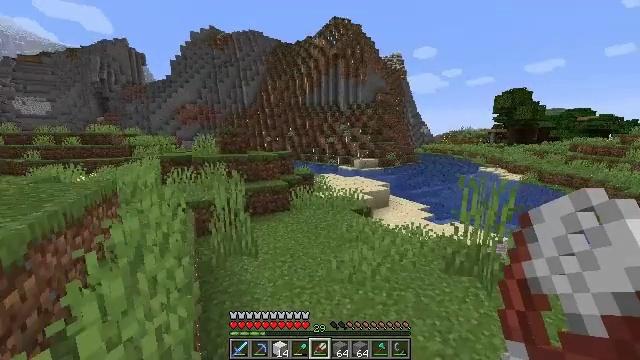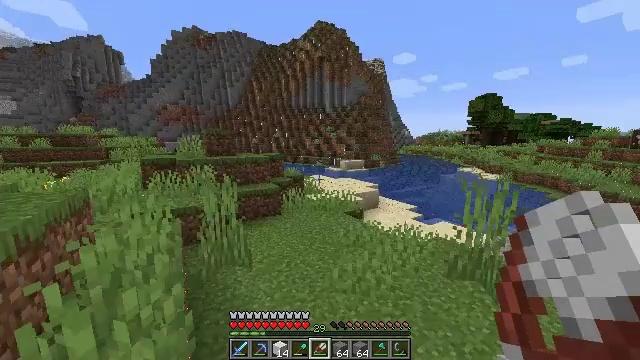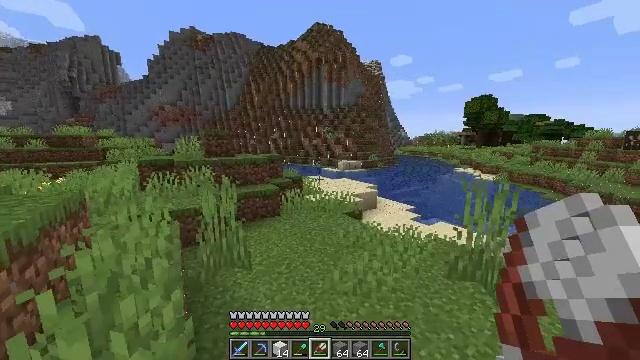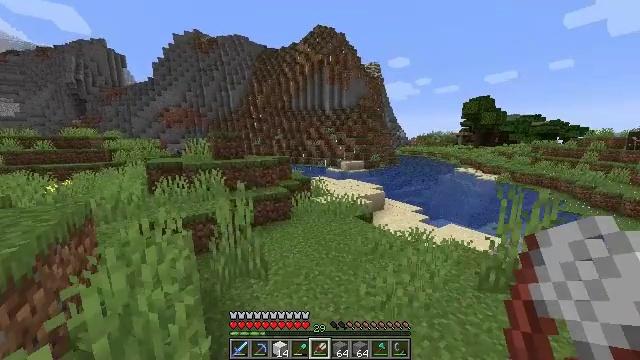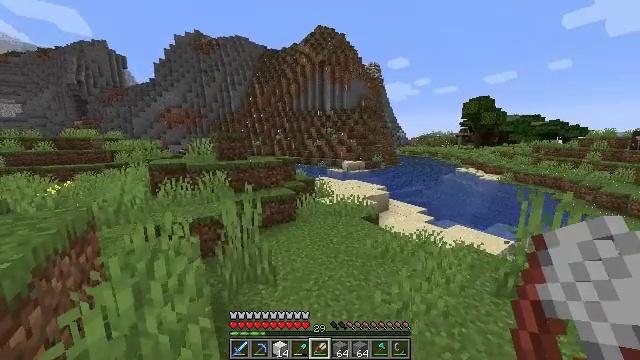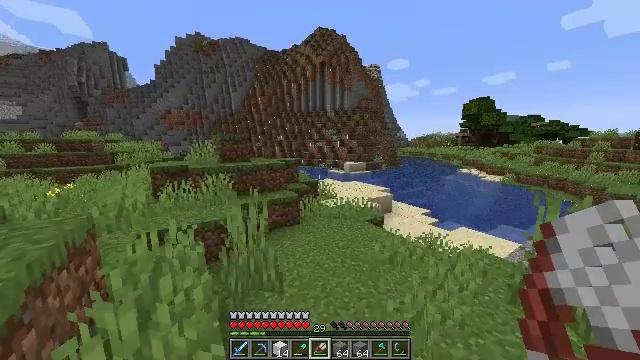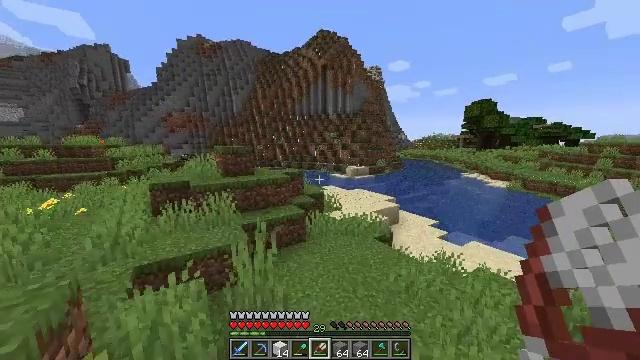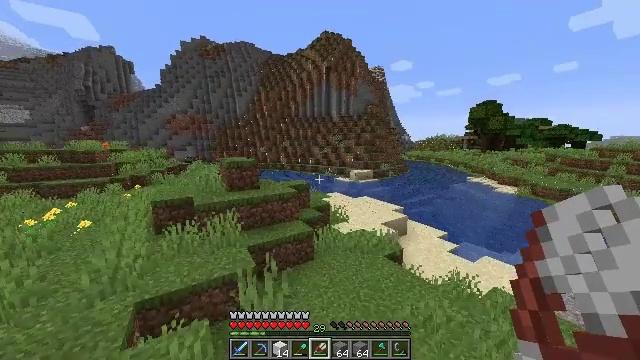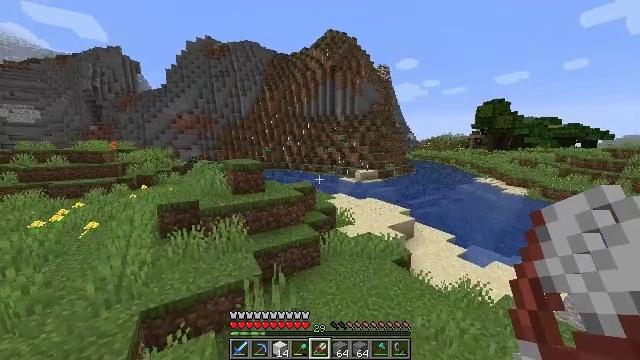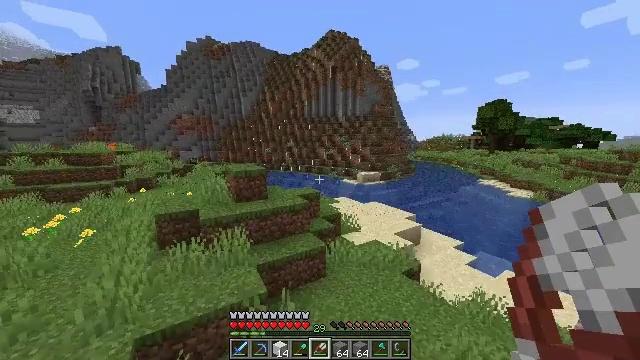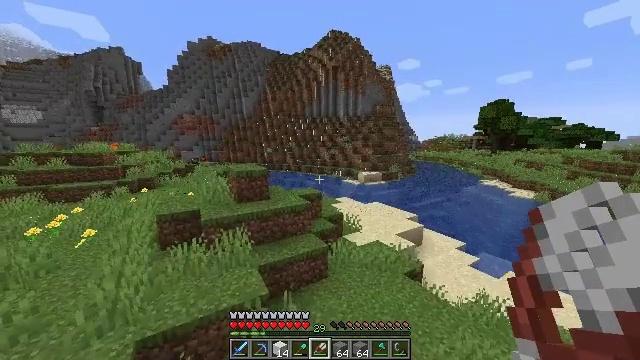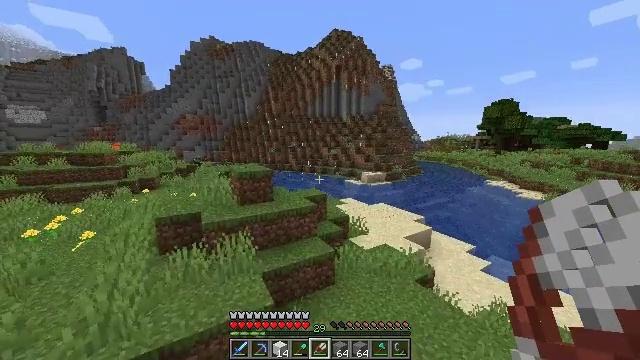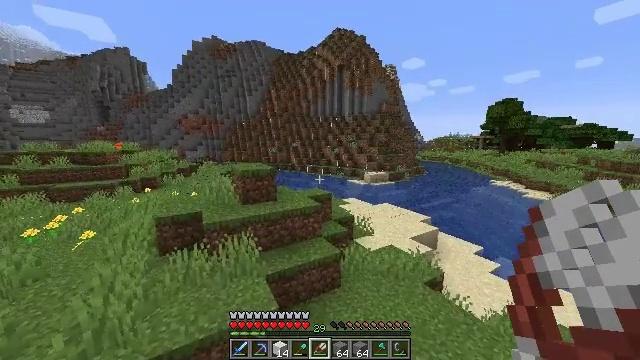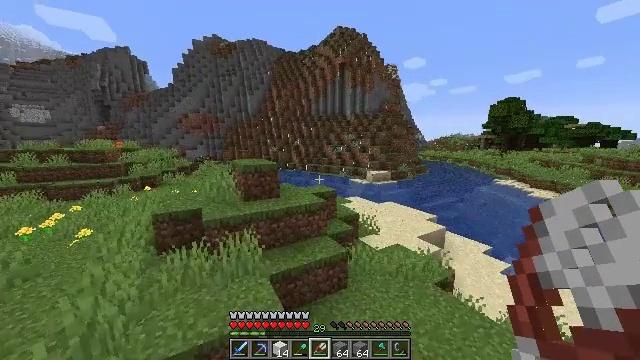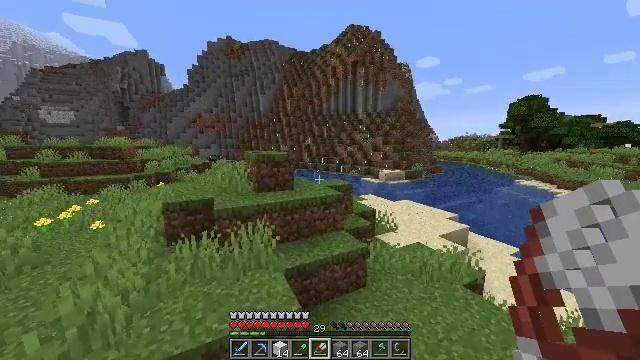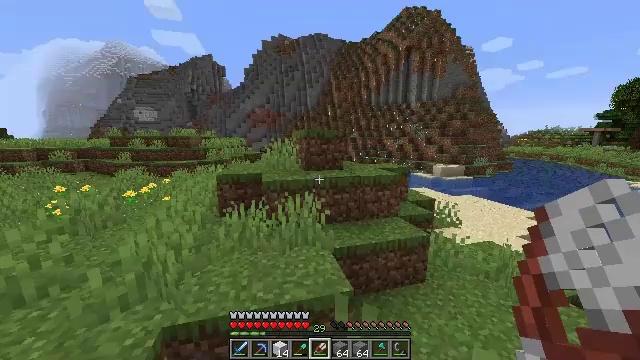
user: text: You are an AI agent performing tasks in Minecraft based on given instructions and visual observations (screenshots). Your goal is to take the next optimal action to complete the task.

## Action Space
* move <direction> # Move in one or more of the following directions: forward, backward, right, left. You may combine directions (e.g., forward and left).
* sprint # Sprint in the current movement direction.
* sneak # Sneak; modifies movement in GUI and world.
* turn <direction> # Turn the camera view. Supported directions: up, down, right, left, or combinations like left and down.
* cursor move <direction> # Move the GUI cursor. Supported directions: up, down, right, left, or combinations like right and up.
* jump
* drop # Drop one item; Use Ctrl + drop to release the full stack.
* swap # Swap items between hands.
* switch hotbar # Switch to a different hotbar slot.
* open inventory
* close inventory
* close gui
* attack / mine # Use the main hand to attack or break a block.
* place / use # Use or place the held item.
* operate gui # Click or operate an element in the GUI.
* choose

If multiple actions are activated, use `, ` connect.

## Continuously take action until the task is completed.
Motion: motion action
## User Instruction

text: Combat the sheep.
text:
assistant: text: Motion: move forward and move left, sprint, turn right
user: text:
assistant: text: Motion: move forward and move left, sprint
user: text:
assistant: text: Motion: move forward and move left, sprint
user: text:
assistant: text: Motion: move forward and move left, sprint
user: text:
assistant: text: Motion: move forward and move left, sprint, jump
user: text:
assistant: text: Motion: move forward and move left, sprint, jump
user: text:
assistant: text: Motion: move forward and move left, sprint, jump
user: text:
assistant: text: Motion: move forward and move left, sprint, turn left, jump
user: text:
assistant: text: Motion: move forward, sprint, jump
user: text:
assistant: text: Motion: move forward, sprint, jump
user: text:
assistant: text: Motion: move forward and move left, sprint, jump
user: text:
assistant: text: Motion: move forward and move left, sprint, jump
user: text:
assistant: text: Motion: move forward and move left, sprint, jump
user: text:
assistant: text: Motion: move forward and move left, sprint, turn left, jump
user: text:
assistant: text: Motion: move forward and move left, sprint, turn left and down, jump
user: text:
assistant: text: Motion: move forward and move left, sprint, turn left, jump
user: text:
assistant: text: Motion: move forward and move left, sprint, turn left and down, jump
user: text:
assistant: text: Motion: move forward and move left, sprint, turn left, jump
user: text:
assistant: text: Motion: move forward and move left, sprint, turn left, jump
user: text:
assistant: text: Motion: move forward and move left, sprint, turn left, jump
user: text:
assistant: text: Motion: move forward and move left, sprint, turn left, jump
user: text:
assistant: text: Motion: move forward and move left, sprint, turn left, jump
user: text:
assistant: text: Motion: move forward and move left, sprint, turn left, jump
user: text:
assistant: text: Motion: move forward and move left, sprint, jump
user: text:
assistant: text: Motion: move forward and move left, sprint, jump
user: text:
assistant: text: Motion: move forward and move left, sprint, jump
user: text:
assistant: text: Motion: move forward and move left, sprint, jump
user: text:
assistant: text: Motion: move forward and move left, sprint, jump
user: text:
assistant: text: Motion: move forward and move left, sprint, jump
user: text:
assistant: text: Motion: move forward and move left, sprint, jump